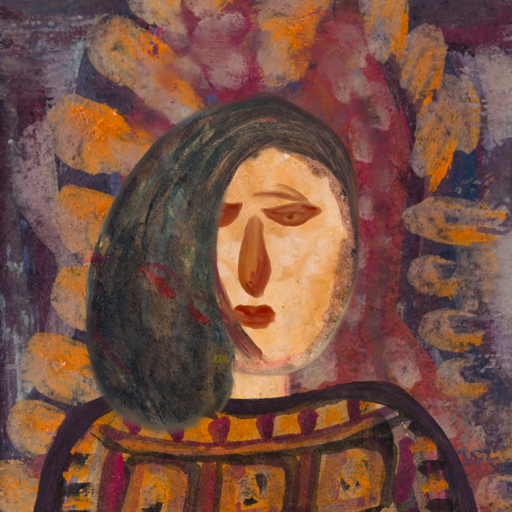
Background: Doll, Head And Neck Front: Childish, Face Front: Pious_Lady, Bust: Doll, Hair Front: Gypsy_Mother, Head Accessory: Blank, Second Necklace: Blank, Necklace: Blank, Baby: Blank